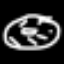
Label: donut